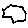
Label: hexagon